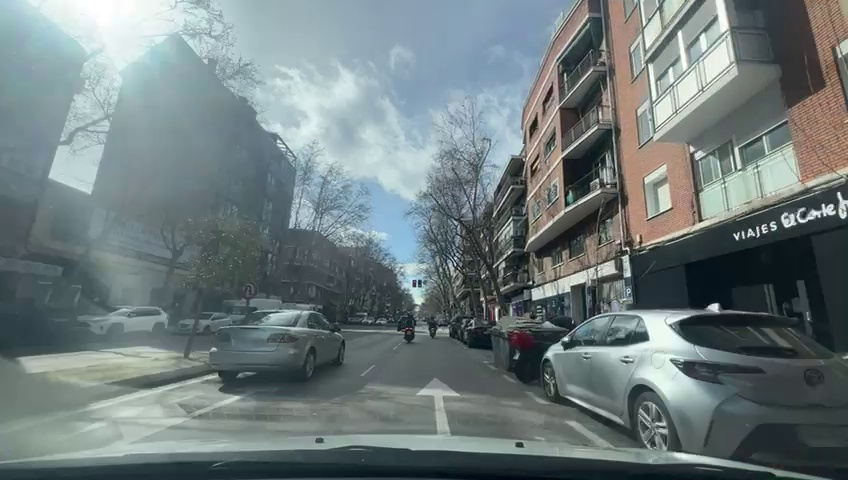
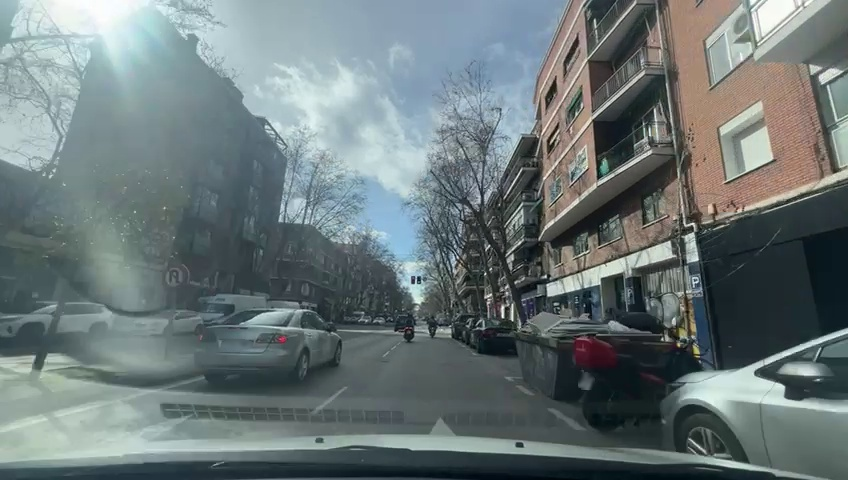
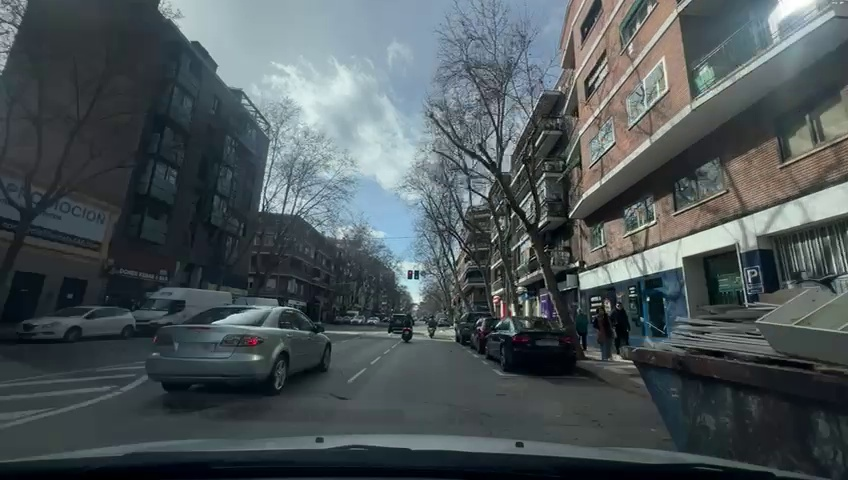
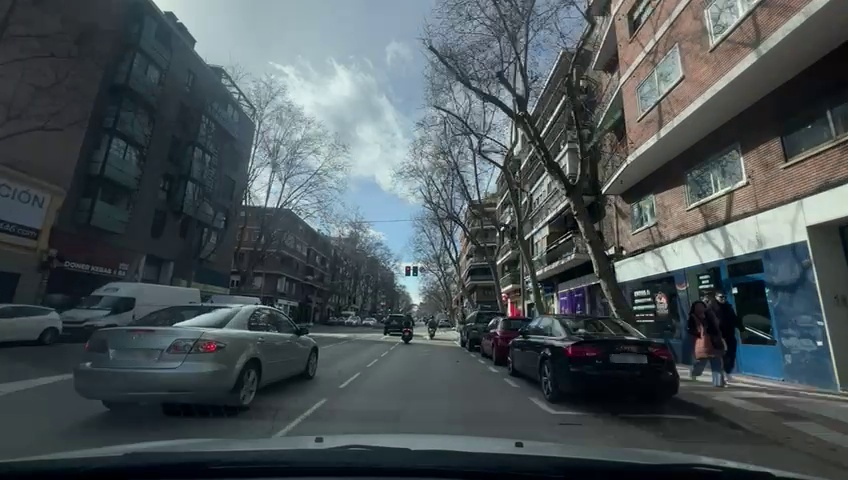
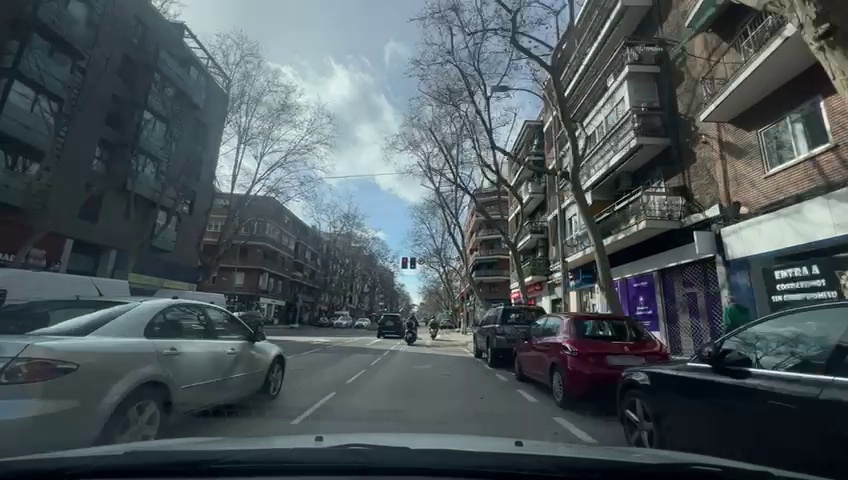
Situation: Lateral parked car
Question: Are vehicles present on the right side of the ego lane?
Answer: Yes
Reasoning: There are parked cars on the right side of the ego lane

Situation: Lateral parked car
Question: Are vehicles parked parallel or perpendicular to the roadway near the ego lane?
Answer: Yes
Reasoning: Vehicles are parked parallel to the ego lane on the right side of the road

Situation: Lateral parked car
Question: Does the environment indicate an urban road where curbside parking is permitted?
Answer: Yes
Reasoning: There are cars, road signs and buildings that clearly indicate a urban road where curbside parking is permitted

Situation: Lateral parked car
Question: Is the ego vehicle traveling in a middle lane with traffic lanes on both sides?
Answer: No
Reasoning: There is only presence of traffic road on the left of the ego car but not in the right

Situation: Lateral parked car
Question: Are vehicles present on the left side of the ego lane?
Answer: Yes
Reasoning: Yes vehicles are present on the left side of the ego lane but not parked vehicles